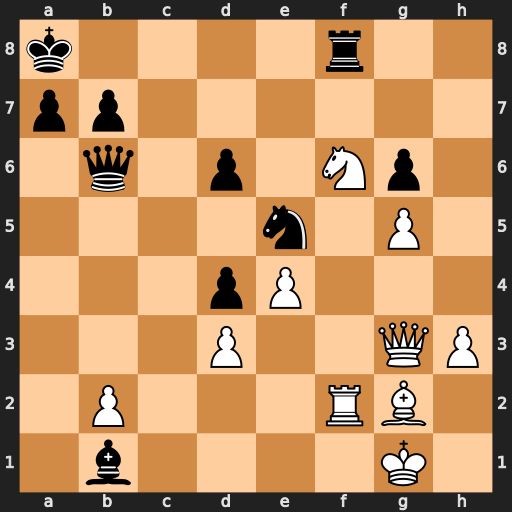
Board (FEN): k4r2/pp6/1q1p1Np1/4n1P1/3pP3/3P2QP/1P3RB1/1b4K1
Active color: w
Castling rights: -
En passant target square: -
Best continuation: Nd5 Qd8 Nc7+ Kb8 Ne6 Rxf2 Nxd8